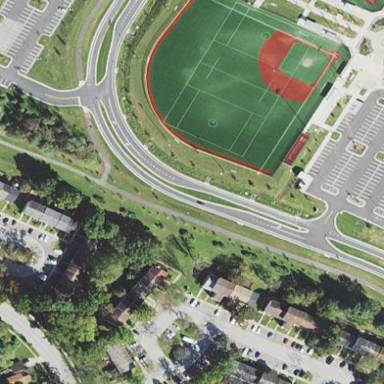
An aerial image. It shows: Baseball pitch for leisure land activities.